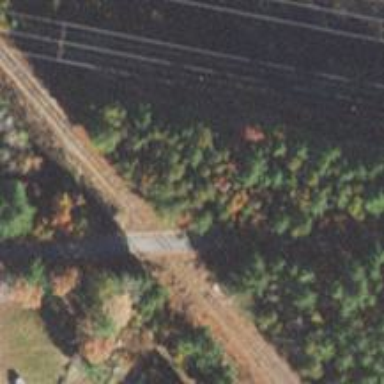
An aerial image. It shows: Railway level crossing.